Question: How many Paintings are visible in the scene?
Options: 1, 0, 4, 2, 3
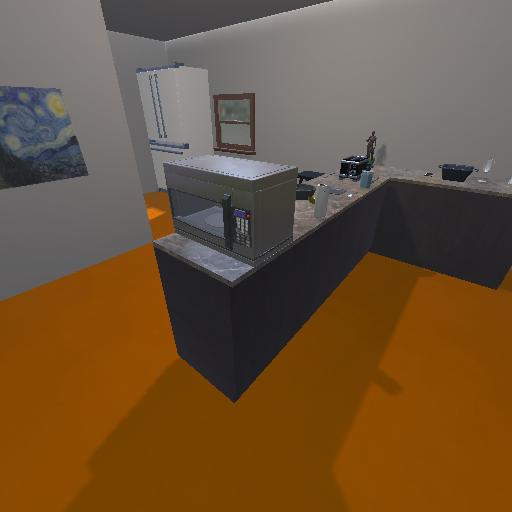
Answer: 1